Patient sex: M
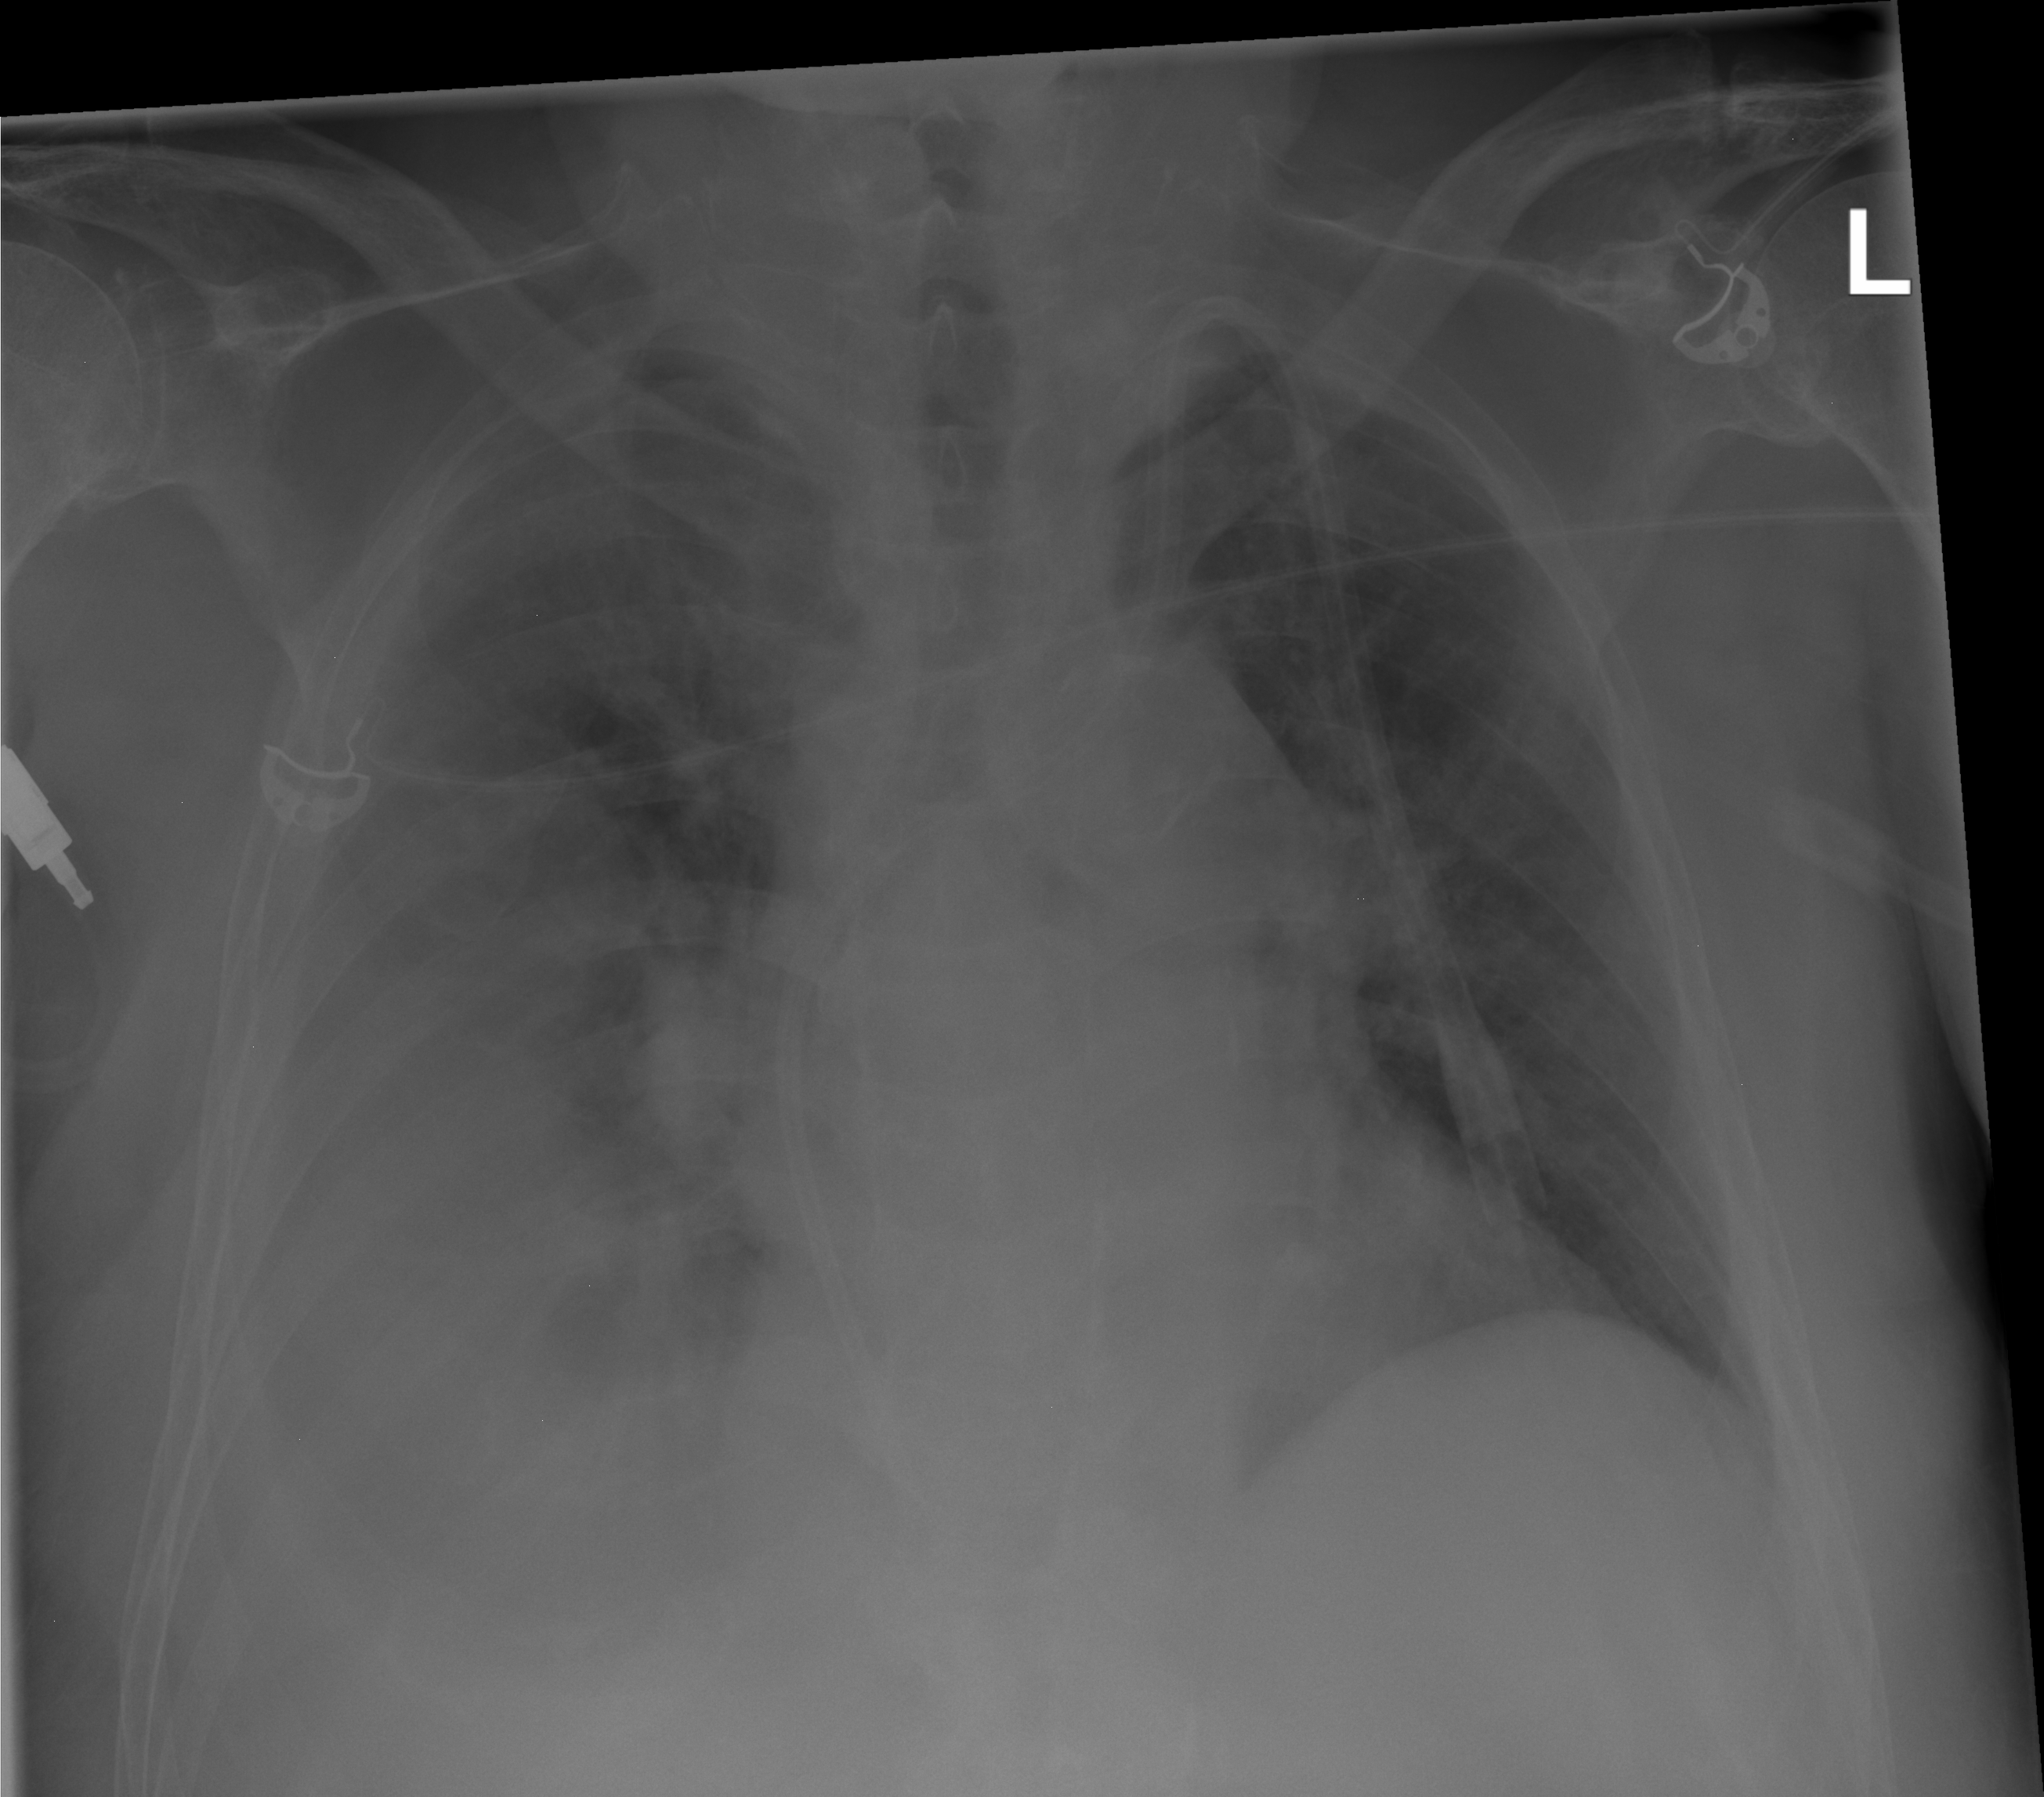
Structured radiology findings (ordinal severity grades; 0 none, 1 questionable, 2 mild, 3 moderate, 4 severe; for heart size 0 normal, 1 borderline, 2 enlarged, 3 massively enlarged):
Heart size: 1
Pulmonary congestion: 0
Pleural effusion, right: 3
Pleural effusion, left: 0
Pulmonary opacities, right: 3
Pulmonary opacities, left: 2
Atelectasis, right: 2
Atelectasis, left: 2